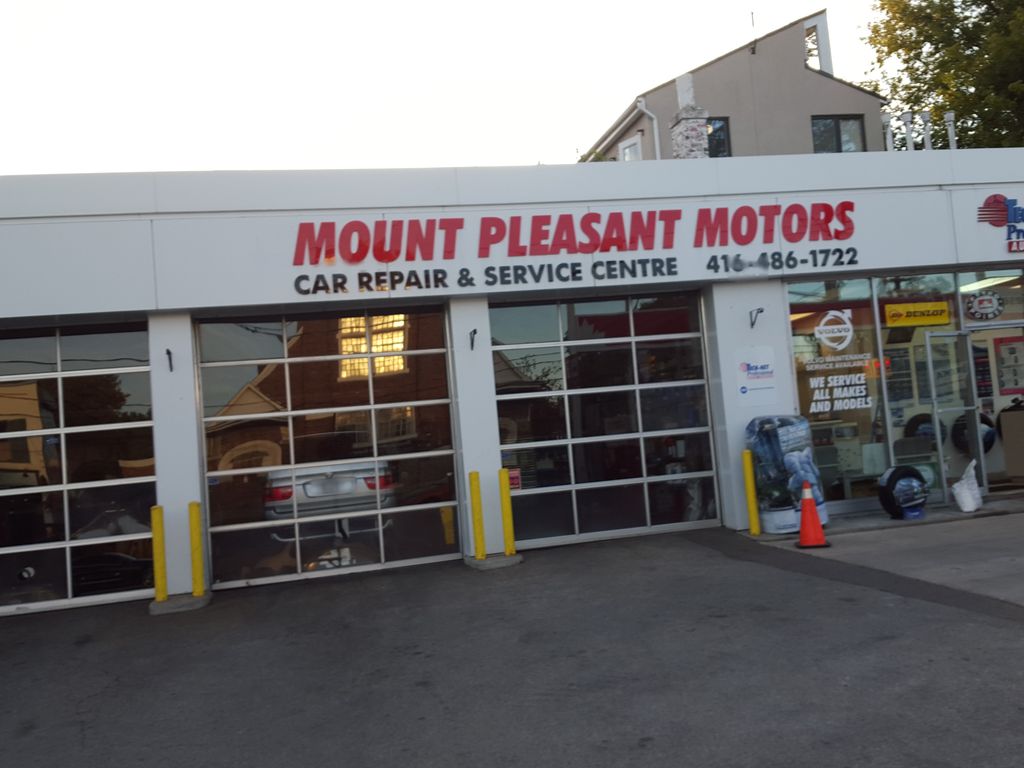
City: toronto